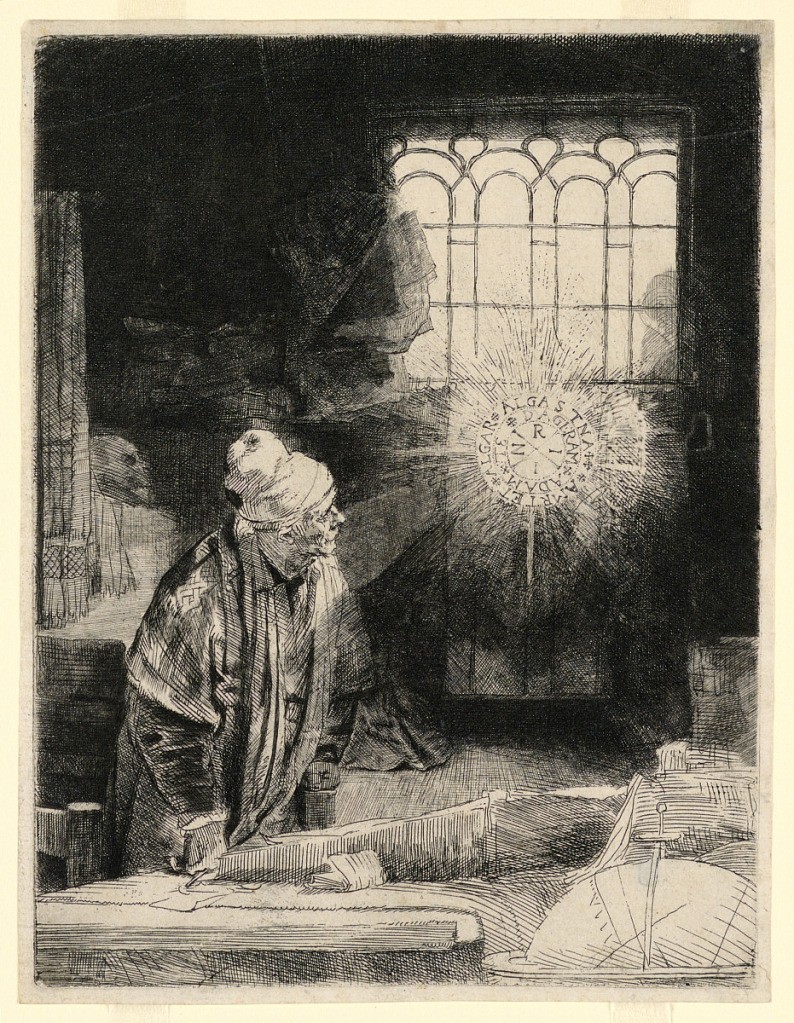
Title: Faust in His Study, Watching a Magic Disc
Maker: Rembrandt Harmensz van Rijn, Dutch, 1606–1669
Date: ca. 1652
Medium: Etching on off-white laid paper
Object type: Print
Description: Vertical rectangle. Study of Dr. Faustus with a table in foreground and a window in background. Dr. Faustus stands at left foreground behind the table facing right. He is looking at a magic disc appearing in the middle of the room.